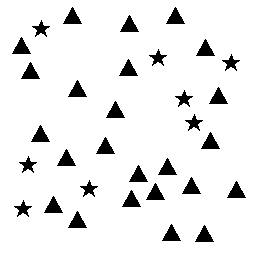
Squares: 0
Triangles: 24
Stars: 8
Total shapes: 32